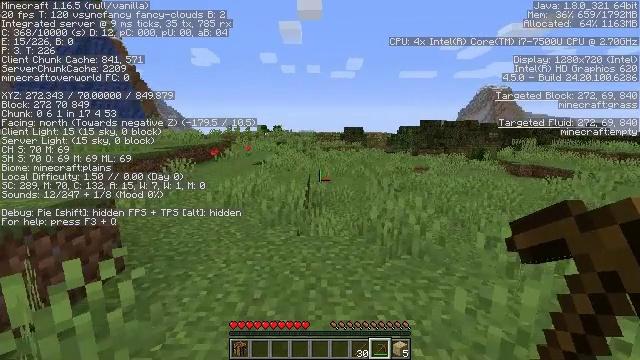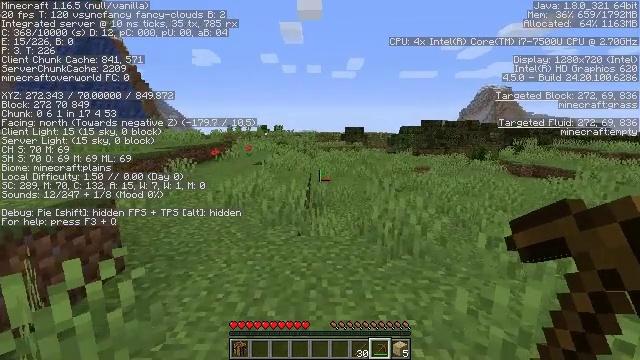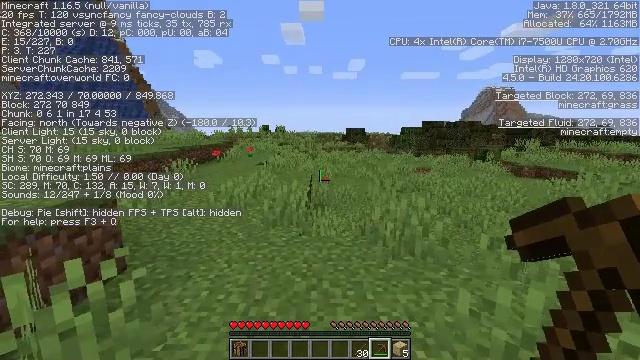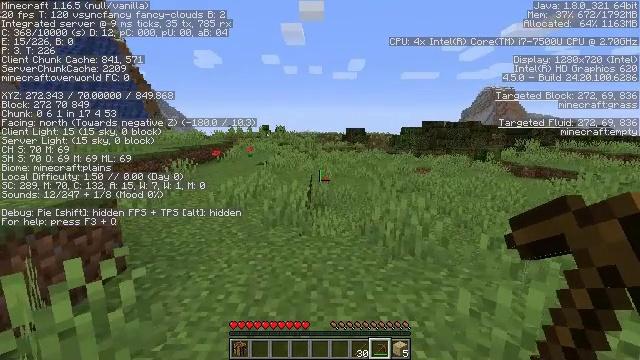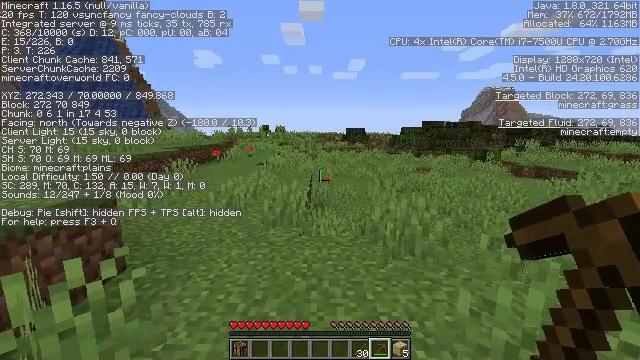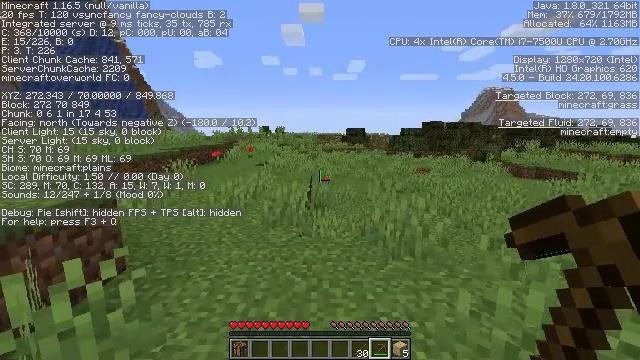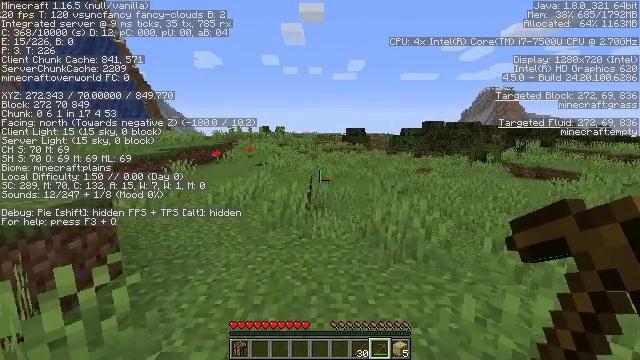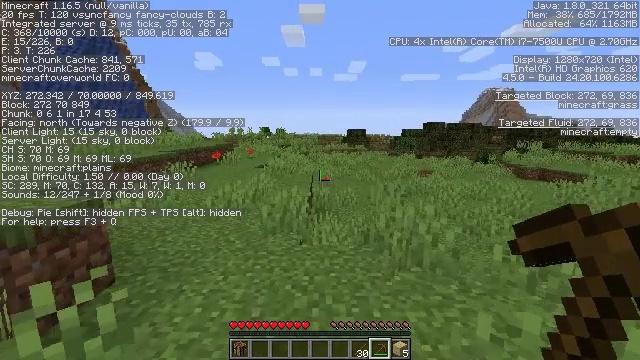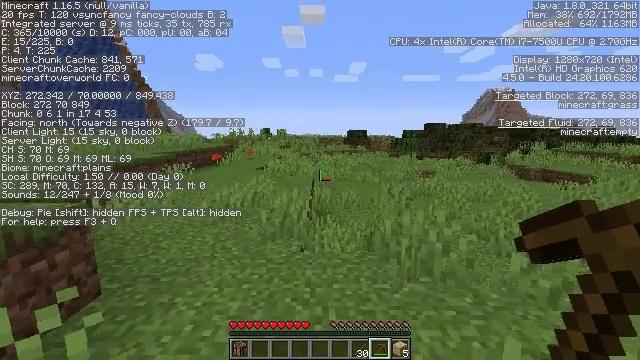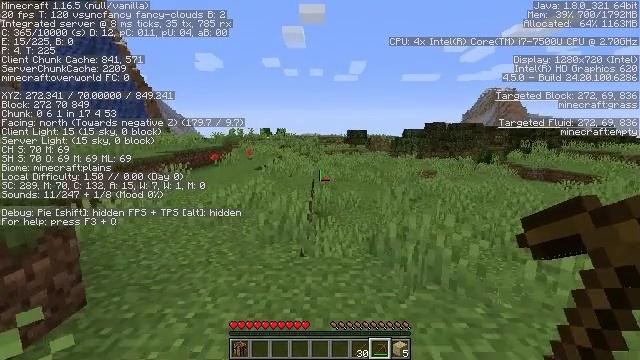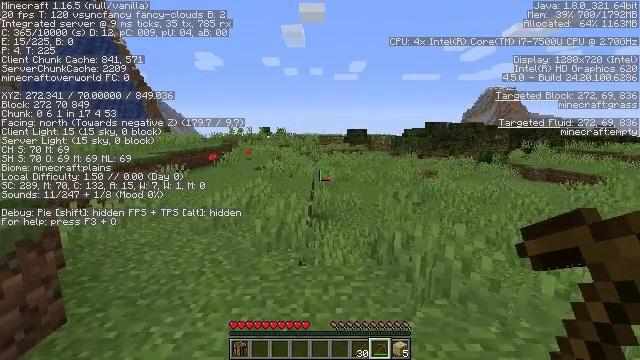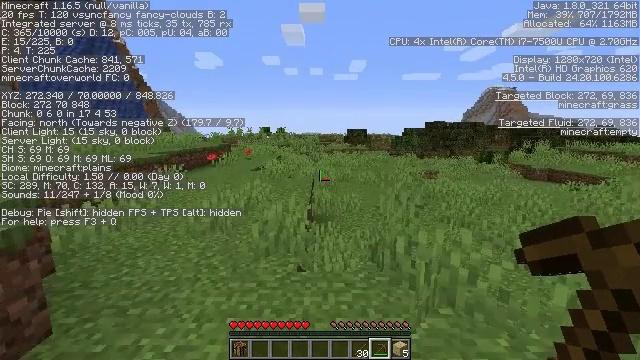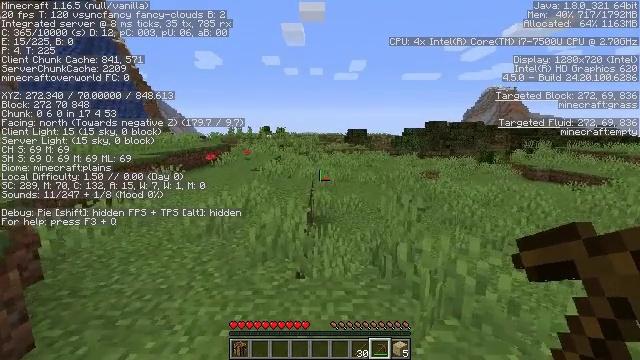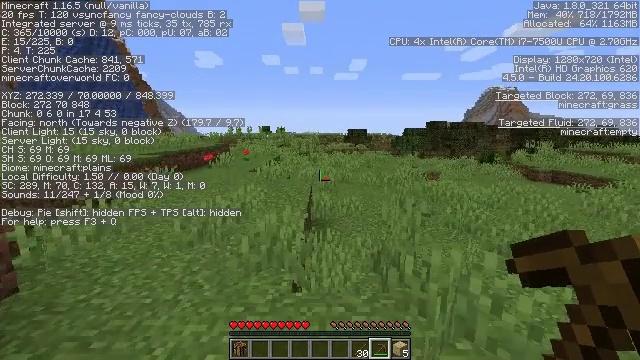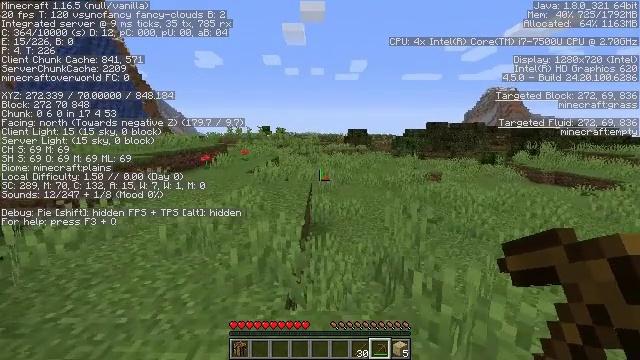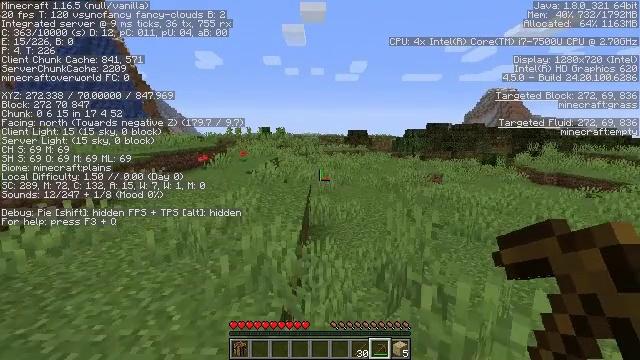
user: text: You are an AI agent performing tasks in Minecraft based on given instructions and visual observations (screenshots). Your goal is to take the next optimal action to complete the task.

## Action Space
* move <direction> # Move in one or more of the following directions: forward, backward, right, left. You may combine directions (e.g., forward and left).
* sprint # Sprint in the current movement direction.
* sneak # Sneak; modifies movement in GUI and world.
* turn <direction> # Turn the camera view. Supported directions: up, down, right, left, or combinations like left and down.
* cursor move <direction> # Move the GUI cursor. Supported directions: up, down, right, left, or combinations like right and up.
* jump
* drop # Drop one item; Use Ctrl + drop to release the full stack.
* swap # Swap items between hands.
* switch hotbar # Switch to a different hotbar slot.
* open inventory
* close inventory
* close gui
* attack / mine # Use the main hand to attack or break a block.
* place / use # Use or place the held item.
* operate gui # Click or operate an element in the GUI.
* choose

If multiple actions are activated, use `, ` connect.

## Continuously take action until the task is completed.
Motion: motion action
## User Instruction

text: Harvest grass block to clear the area.
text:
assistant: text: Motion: no_op
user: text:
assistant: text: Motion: no_op
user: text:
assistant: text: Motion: no_op
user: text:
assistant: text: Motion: no_op
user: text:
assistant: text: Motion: no_op
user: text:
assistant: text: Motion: move forward
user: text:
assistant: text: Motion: move forward
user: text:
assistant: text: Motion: move forward
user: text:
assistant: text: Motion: move forward
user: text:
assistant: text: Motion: move forward
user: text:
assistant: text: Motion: move forward
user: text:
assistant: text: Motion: move forward
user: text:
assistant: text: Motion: move forward
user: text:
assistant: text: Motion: move forward
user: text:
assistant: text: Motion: move forward
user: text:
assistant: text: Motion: move forward
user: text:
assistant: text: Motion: no_op
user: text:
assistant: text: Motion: no_op
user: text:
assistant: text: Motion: no_op
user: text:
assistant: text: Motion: no_op
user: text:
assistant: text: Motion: no_op
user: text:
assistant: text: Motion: move forward
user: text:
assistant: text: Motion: move forward
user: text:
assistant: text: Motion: move forward
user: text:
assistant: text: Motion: move forward
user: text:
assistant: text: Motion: move forward
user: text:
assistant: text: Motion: move forward
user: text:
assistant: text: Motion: move forward
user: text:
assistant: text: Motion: move forward
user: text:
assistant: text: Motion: move forward